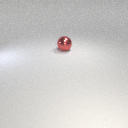
large red metal sphere